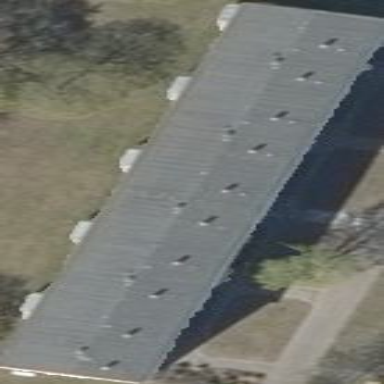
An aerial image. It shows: Flat-roofed building with tar paper covering.